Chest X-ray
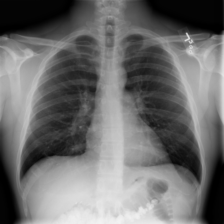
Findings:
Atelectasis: negative
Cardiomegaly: negative
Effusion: negative
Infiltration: negative
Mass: negative
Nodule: positive
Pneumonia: negative
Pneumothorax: negative
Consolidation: negative
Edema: negative
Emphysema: negative
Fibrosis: negative
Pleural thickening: negative
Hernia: negative